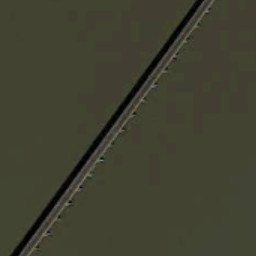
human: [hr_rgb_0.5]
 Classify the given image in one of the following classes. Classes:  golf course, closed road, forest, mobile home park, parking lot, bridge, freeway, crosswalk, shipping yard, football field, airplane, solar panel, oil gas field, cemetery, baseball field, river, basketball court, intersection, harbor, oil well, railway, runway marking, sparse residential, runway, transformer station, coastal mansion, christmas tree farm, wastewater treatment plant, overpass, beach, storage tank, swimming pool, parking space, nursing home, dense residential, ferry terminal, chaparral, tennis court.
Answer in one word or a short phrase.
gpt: bridge